Aerial crown-view tile of a tropical tree (Barro Colorado Island, Panama), acquired 20241014:
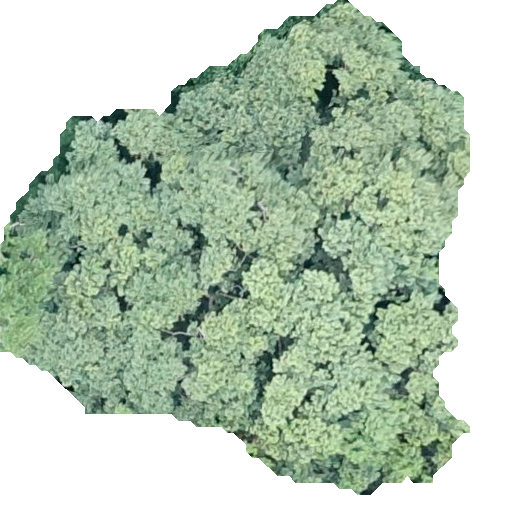
Species: Luehea seemannii
GBIF accepted scientific name: Luehea seemannii
Crown area: 250.381 m²